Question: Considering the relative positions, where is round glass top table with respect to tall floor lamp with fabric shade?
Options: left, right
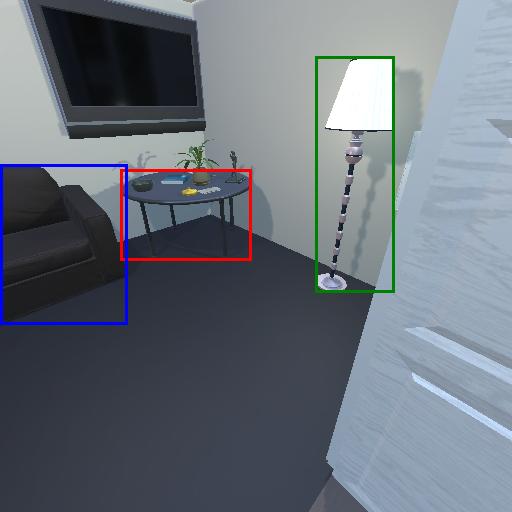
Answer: left